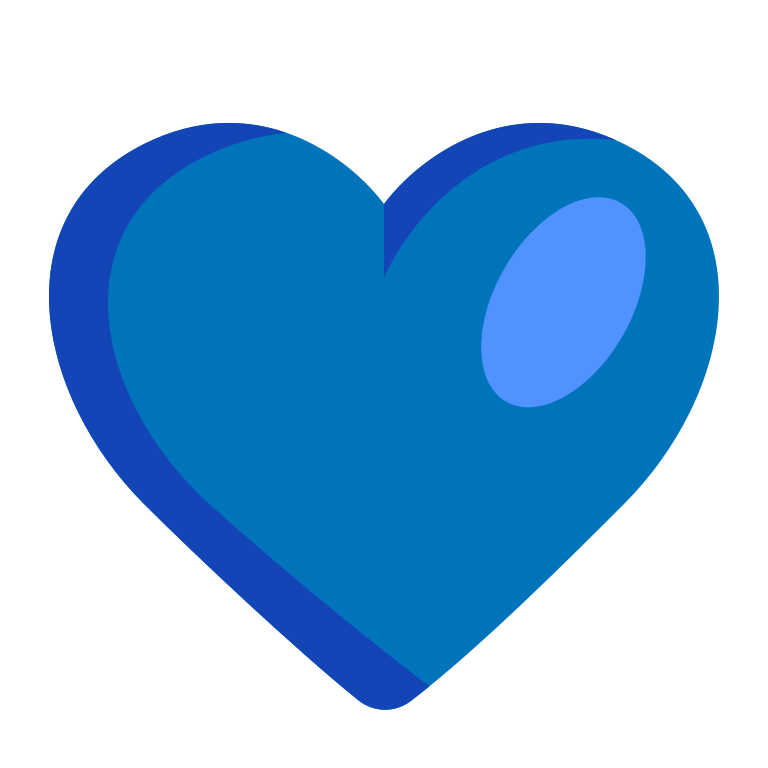
blue heart flat